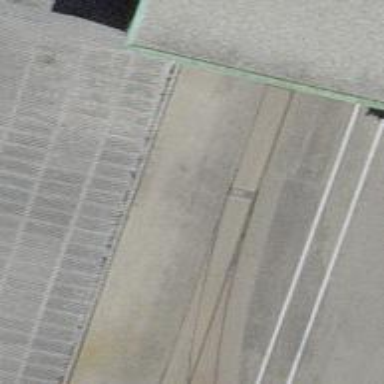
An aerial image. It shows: Railway switch.